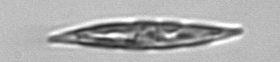
Label: Pleurosigma